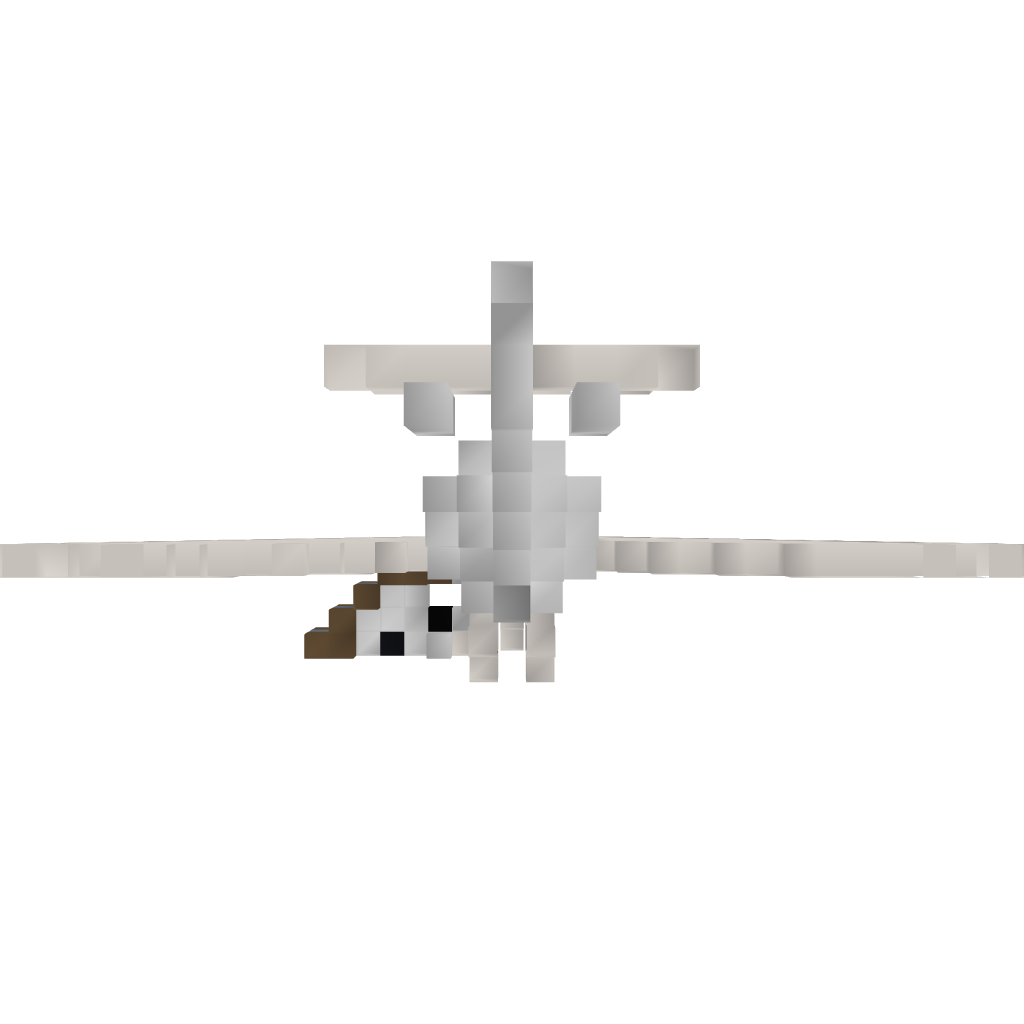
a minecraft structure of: Small Private Jet